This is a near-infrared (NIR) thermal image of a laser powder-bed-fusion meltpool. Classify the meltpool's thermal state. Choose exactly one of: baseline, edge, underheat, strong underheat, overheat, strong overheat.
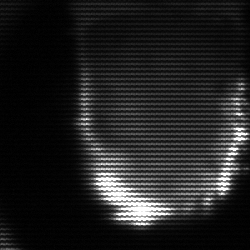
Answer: baseline